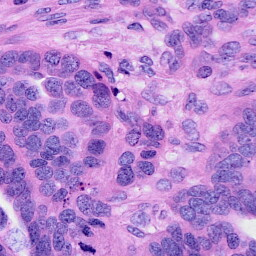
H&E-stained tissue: Ovarian